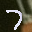
Label: 7